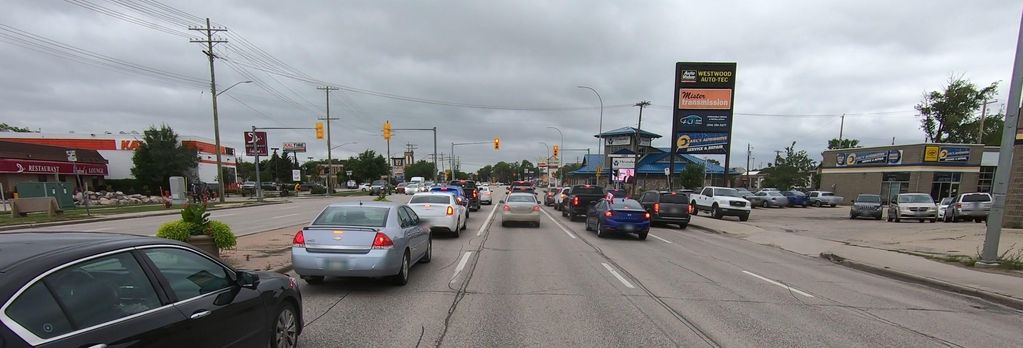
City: winnipeg